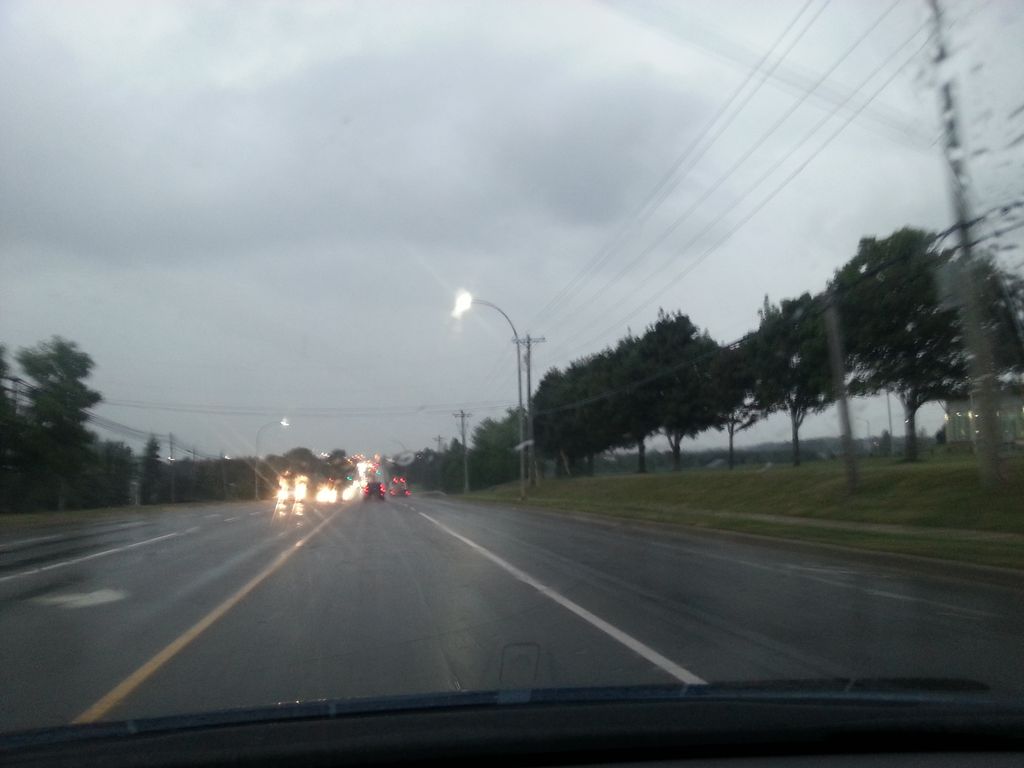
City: charlottetown